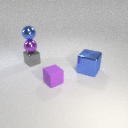
large blue metal cube in front of small gray metal cube